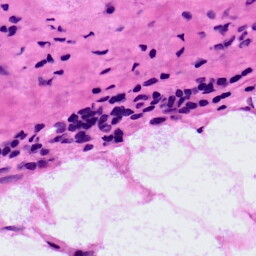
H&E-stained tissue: LymphNode